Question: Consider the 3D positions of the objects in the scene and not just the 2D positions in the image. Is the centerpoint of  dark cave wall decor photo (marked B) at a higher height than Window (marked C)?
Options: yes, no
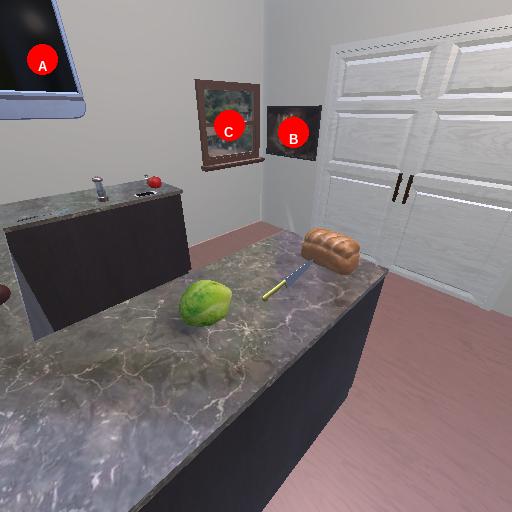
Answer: yes